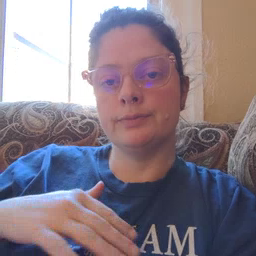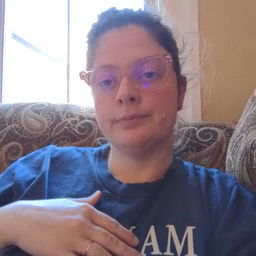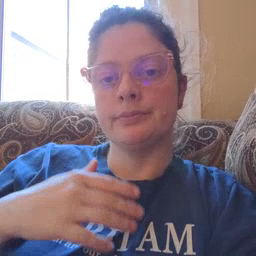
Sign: make